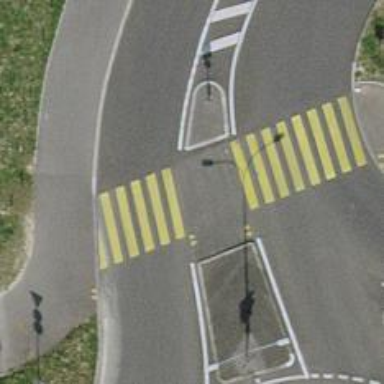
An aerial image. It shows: Paved cycleway with crossing.